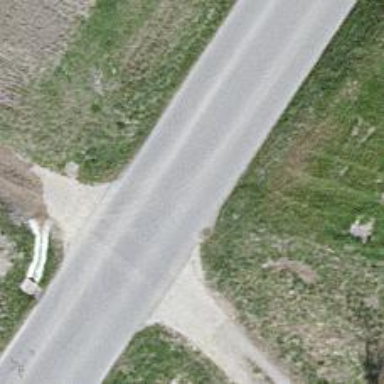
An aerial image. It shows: Tertiary road.